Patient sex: F
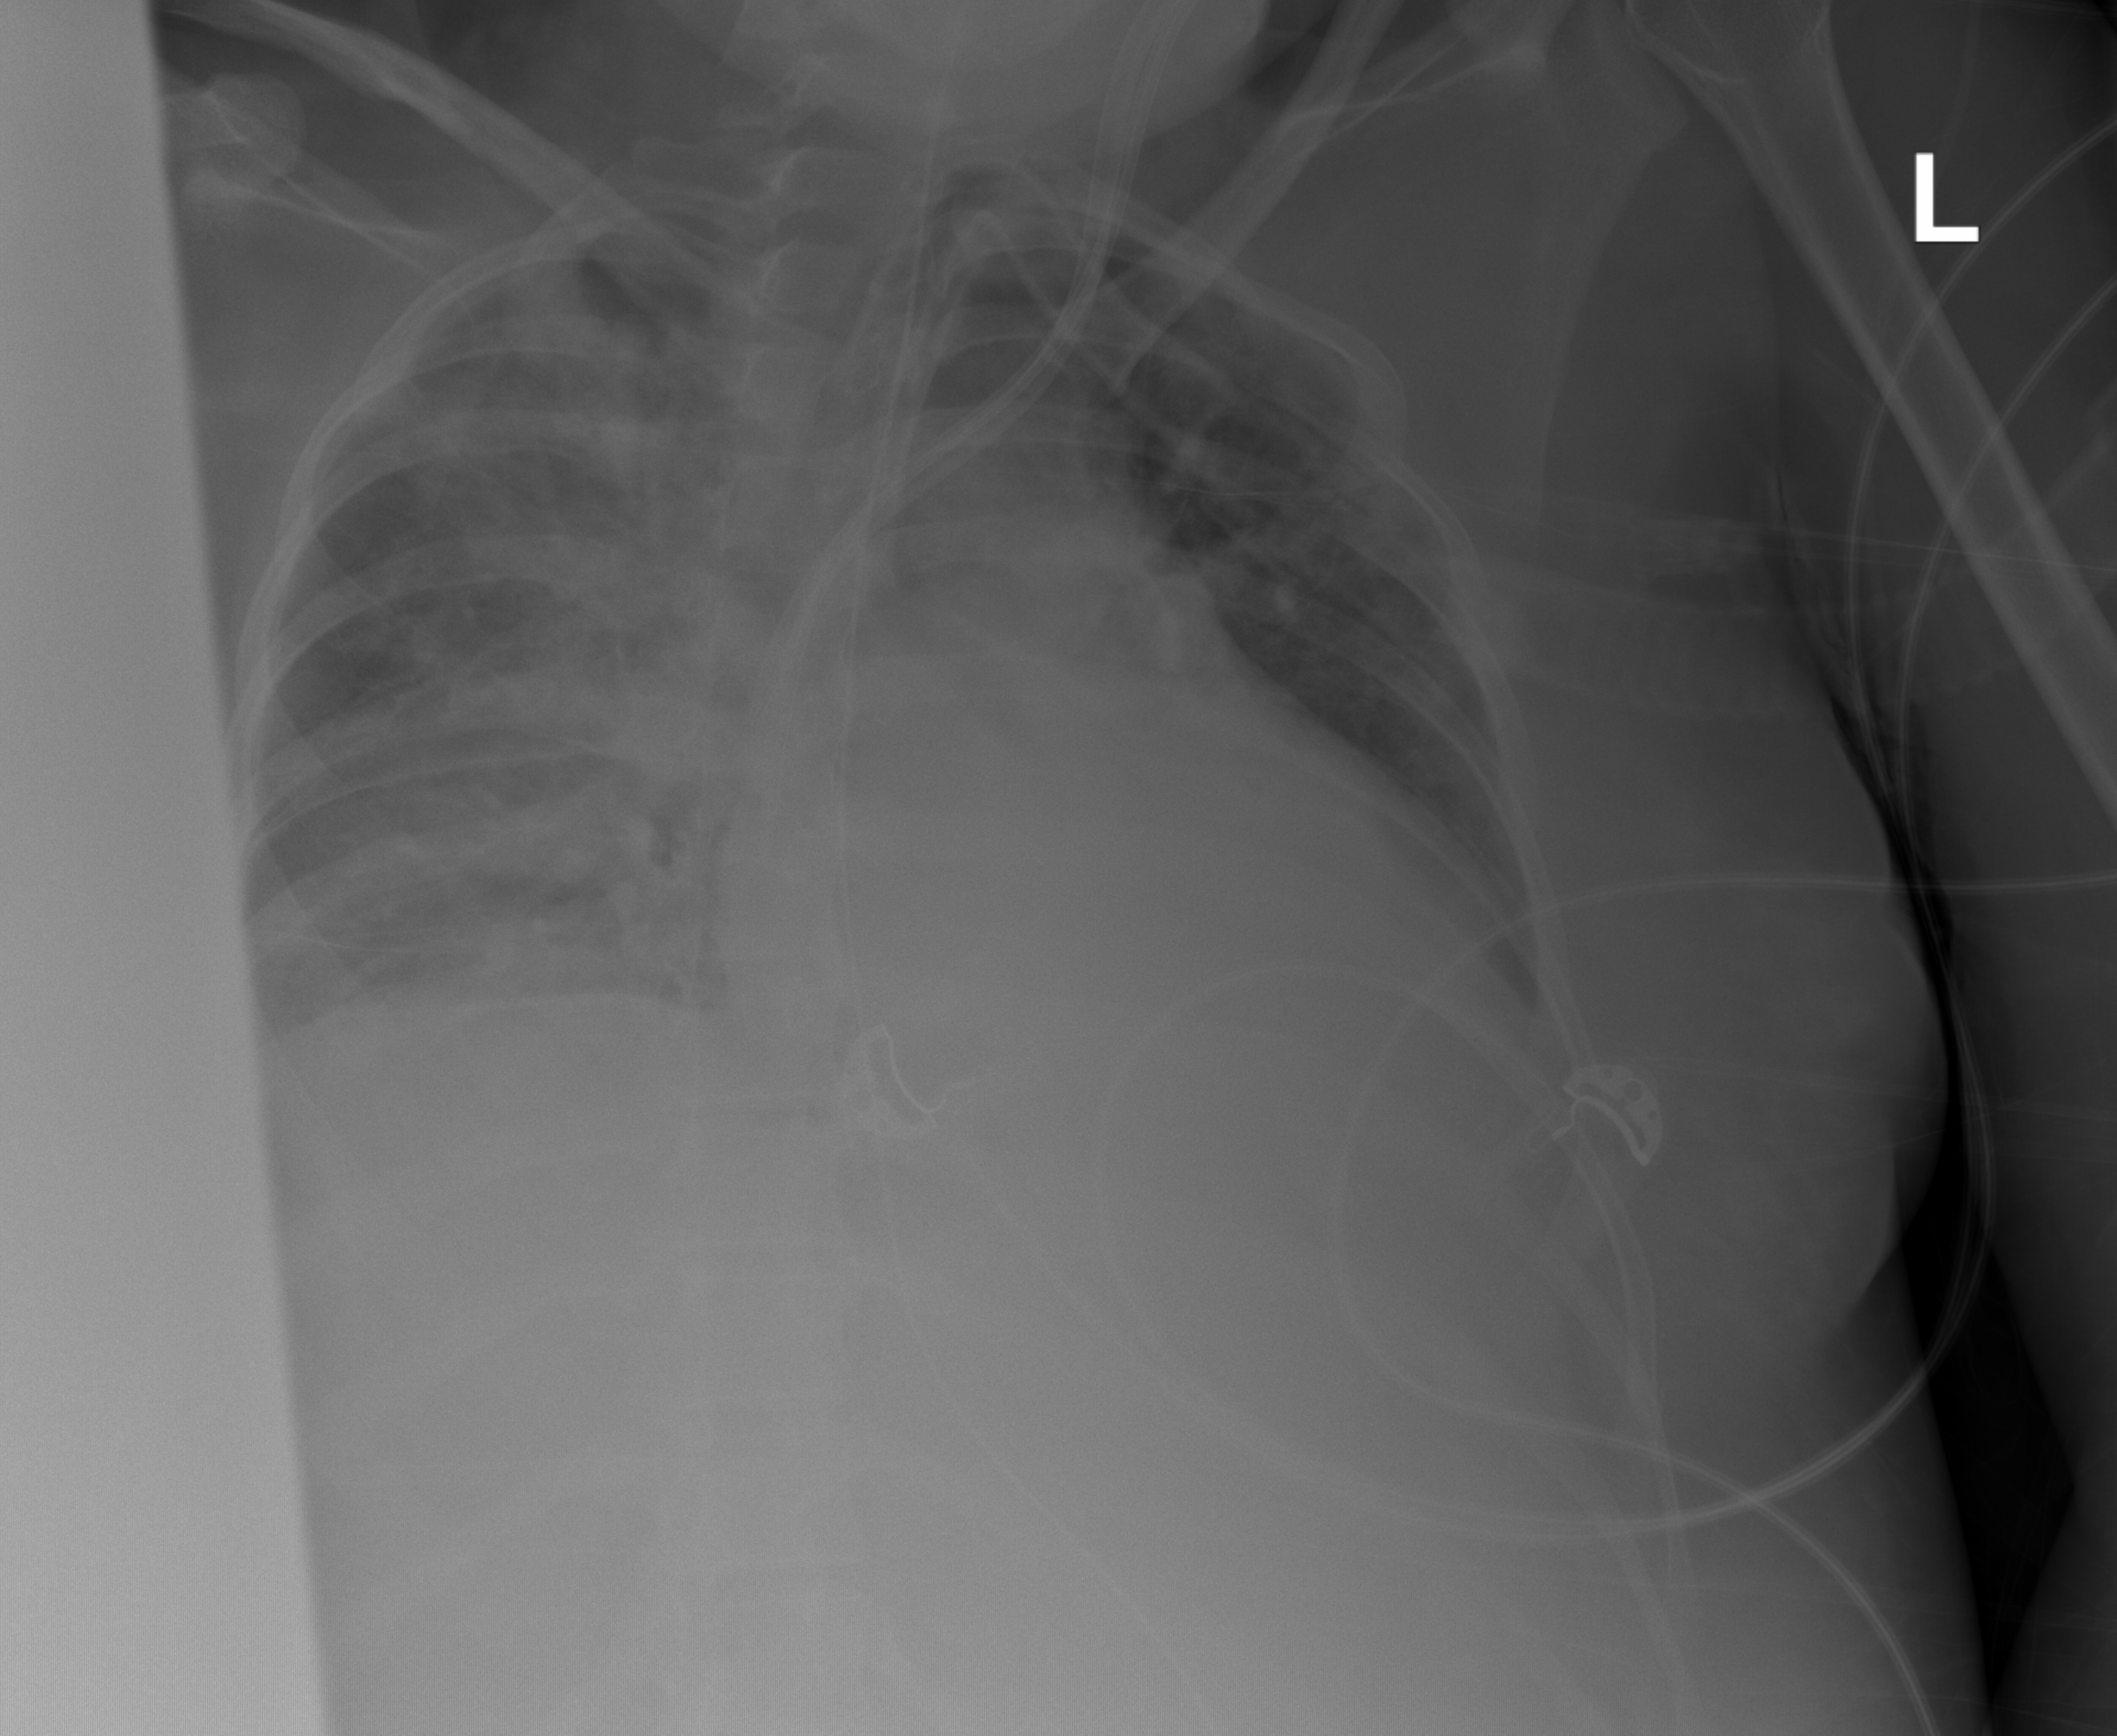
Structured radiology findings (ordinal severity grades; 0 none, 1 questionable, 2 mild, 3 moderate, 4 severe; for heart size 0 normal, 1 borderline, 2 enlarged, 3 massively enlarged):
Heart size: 1
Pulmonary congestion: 0
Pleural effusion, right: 2
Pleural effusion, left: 2
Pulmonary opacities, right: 3
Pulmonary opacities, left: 3
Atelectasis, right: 2
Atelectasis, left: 2